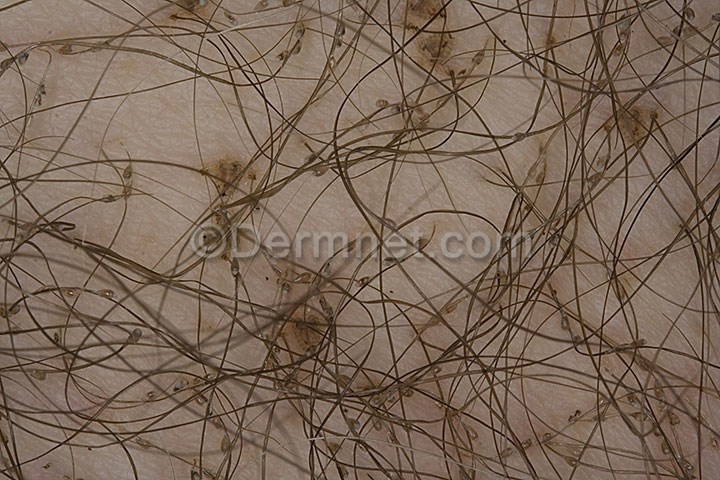
Disease: Scabies Lyme Disease and other Infestations and Bites